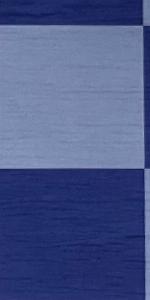
Label: Empty